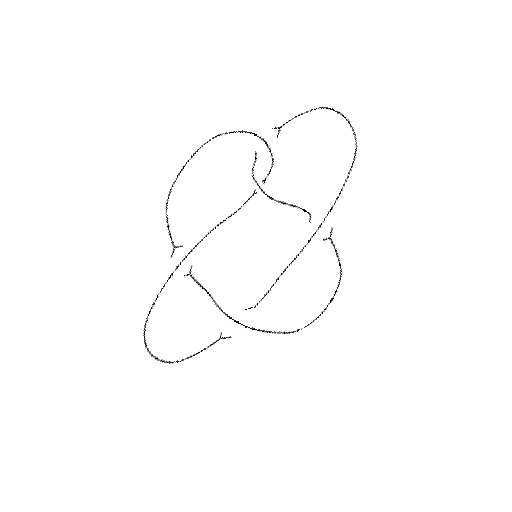
Crossing number: 5